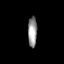
Tissue: prostate
Cell type: T cells
Senescence score: 0.282
Nuclear area (px): 274
Mean DAPI intensity: 149.38